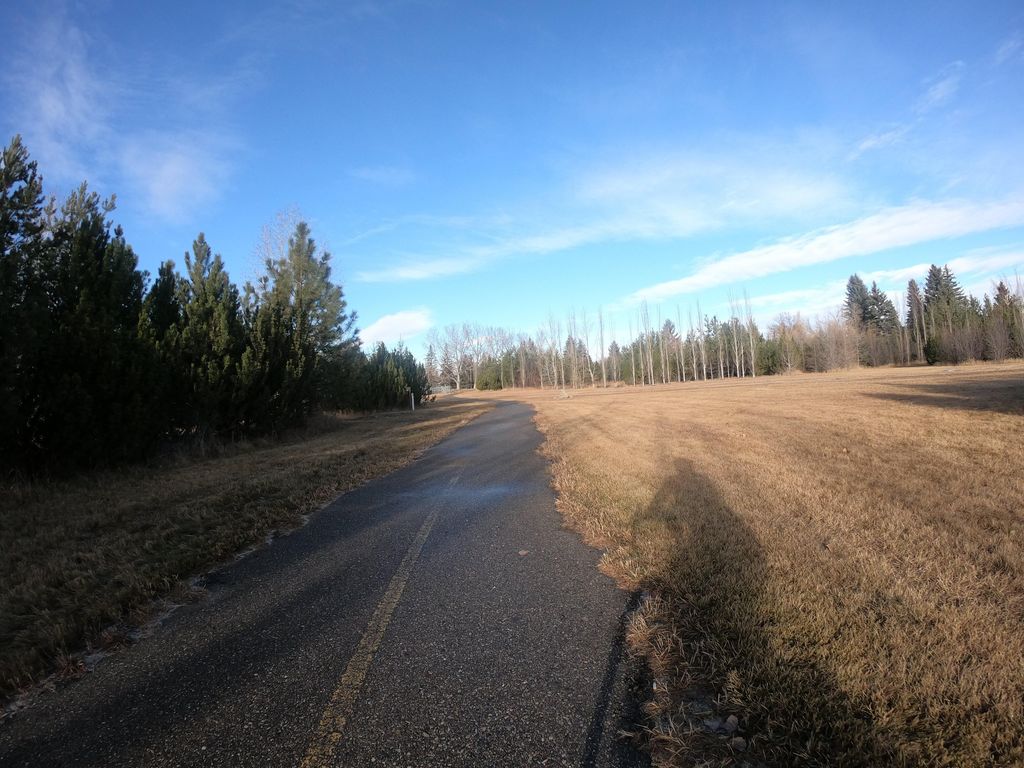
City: calgary